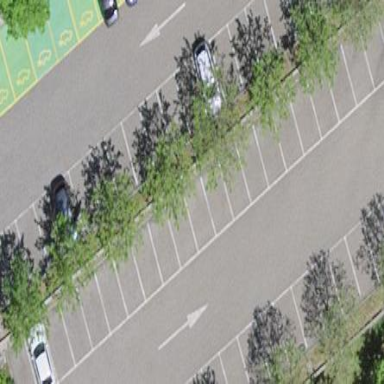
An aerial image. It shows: Asphalt parking aisle designated as service road.